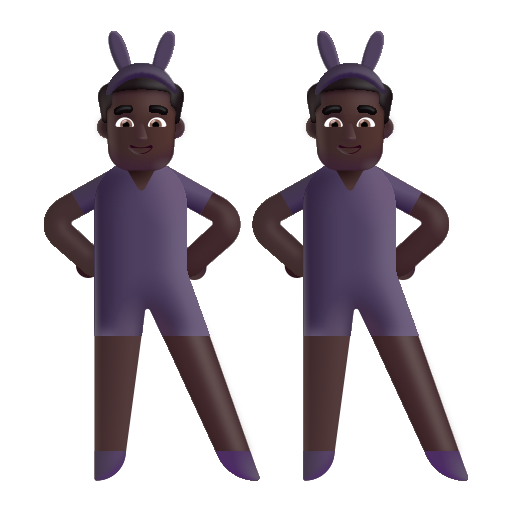
man with bunny ears color dark